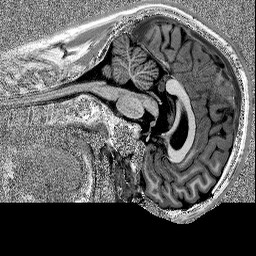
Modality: MP2RAGE
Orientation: sagittal
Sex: male